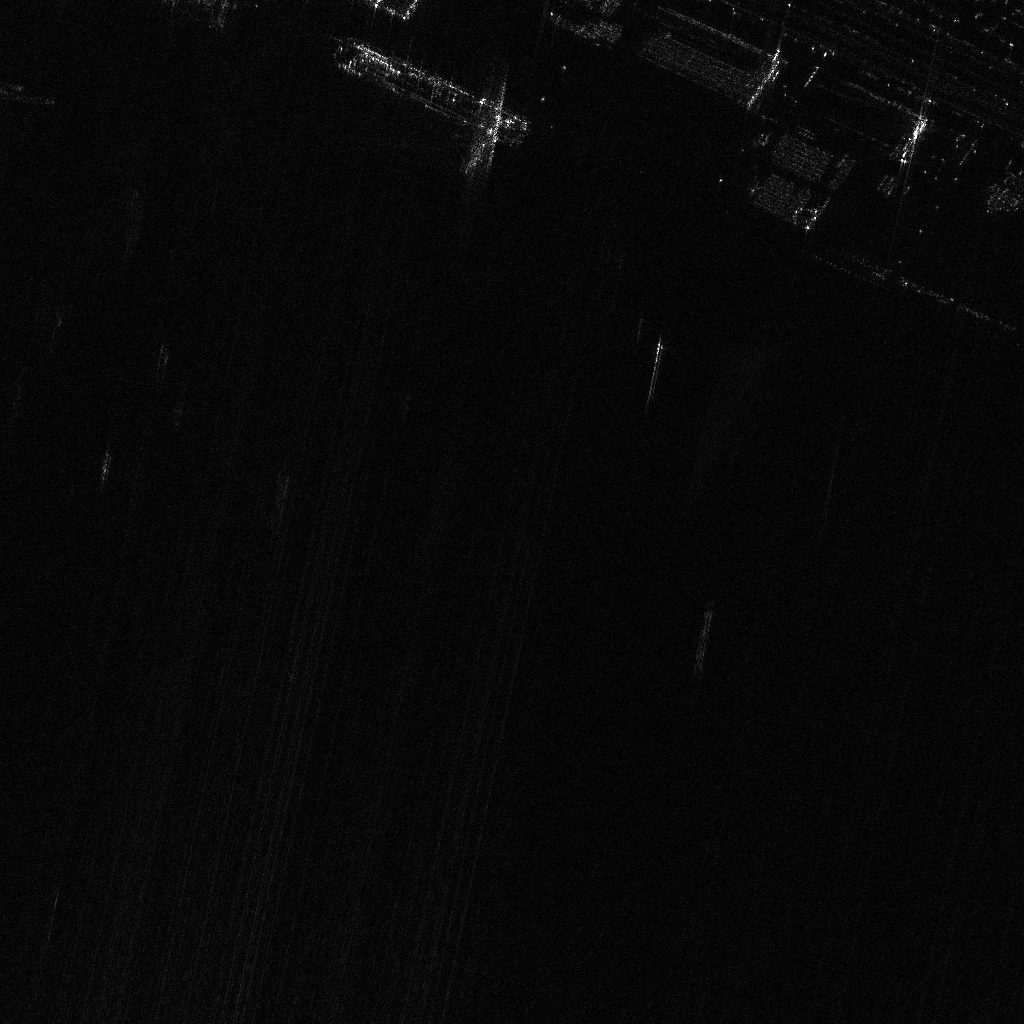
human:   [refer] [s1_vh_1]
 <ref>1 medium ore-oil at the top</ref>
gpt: <box>[[32, 6, 52, 10, 25]]</box>